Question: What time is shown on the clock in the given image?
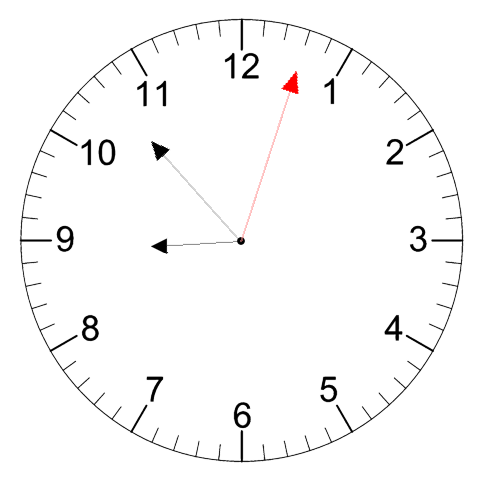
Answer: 08:53:03